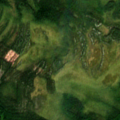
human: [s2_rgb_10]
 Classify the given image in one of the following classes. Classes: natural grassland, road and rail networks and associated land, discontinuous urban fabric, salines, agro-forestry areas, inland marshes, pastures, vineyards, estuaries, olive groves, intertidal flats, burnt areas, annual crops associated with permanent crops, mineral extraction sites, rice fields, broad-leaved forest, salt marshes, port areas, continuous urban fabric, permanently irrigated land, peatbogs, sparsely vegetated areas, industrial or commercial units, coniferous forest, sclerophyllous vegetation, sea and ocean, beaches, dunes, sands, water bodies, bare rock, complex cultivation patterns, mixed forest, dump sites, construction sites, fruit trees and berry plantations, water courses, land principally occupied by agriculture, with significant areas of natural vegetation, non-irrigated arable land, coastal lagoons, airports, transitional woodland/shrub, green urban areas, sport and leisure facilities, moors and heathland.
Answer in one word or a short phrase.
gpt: coniferous forest, mixed forest, transitional woodland/shrub, peatbogs